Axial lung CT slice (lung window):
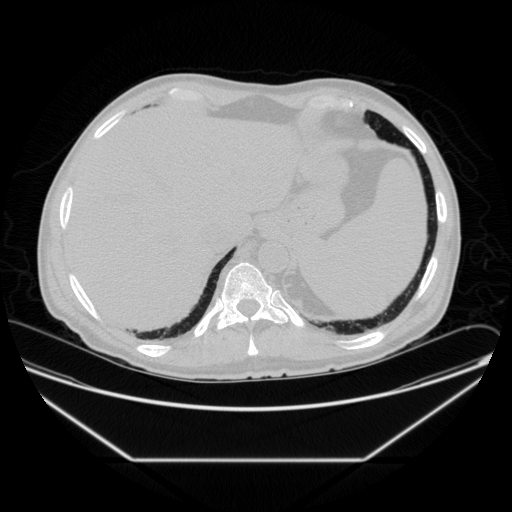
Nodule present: no